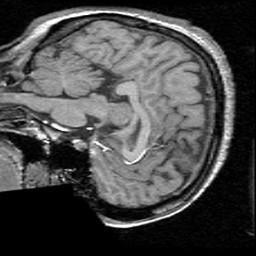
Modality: T1w
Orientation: sagittal
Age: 29
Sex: female